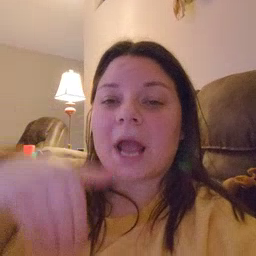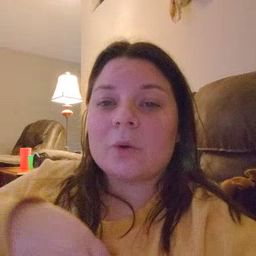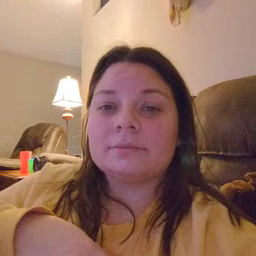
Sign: down